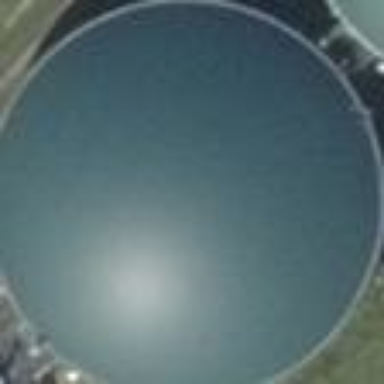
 housing covered reservoir. There is power generator inside the building."